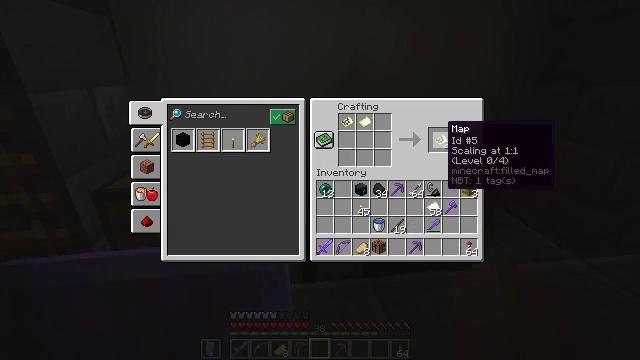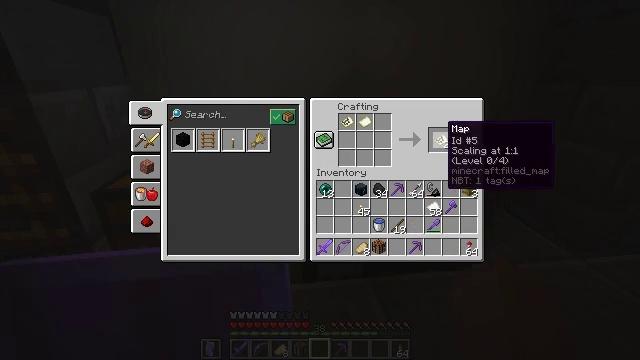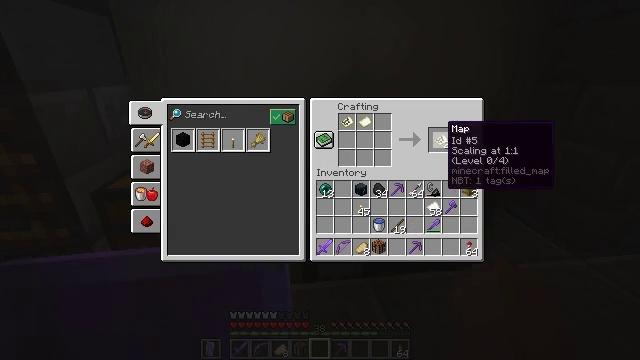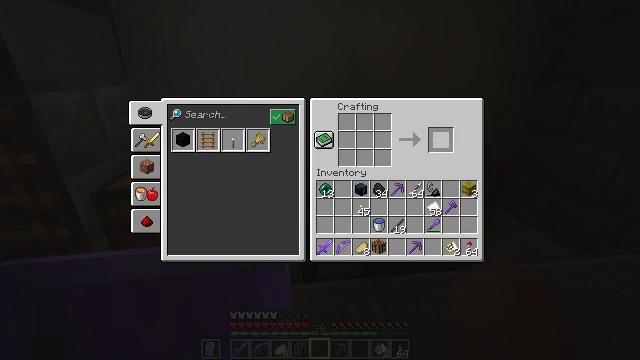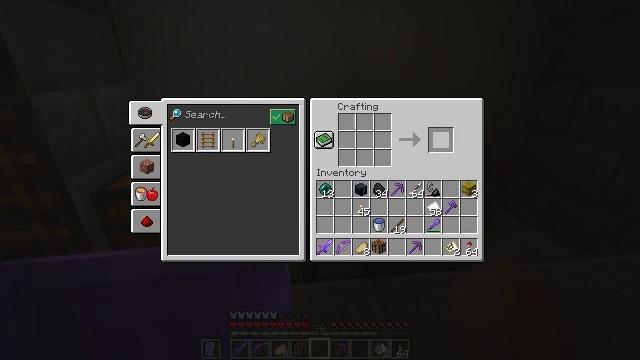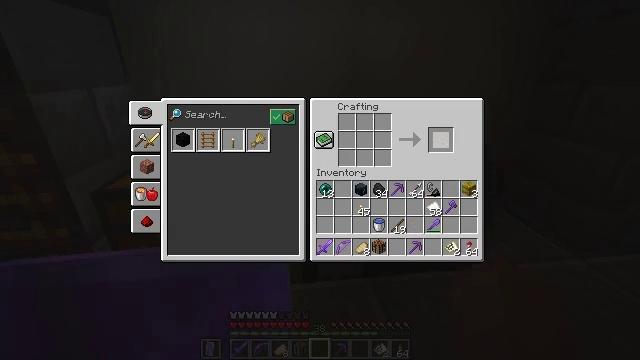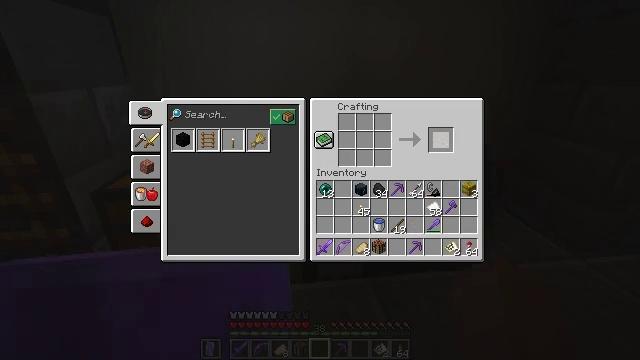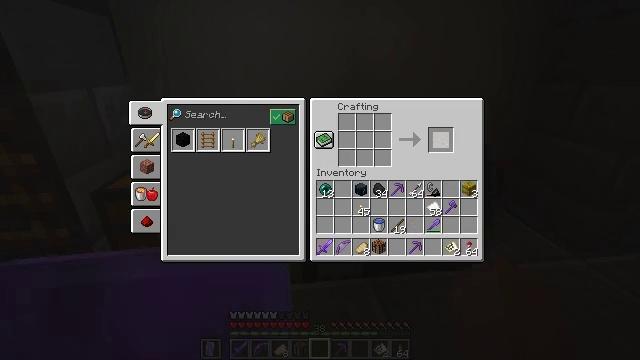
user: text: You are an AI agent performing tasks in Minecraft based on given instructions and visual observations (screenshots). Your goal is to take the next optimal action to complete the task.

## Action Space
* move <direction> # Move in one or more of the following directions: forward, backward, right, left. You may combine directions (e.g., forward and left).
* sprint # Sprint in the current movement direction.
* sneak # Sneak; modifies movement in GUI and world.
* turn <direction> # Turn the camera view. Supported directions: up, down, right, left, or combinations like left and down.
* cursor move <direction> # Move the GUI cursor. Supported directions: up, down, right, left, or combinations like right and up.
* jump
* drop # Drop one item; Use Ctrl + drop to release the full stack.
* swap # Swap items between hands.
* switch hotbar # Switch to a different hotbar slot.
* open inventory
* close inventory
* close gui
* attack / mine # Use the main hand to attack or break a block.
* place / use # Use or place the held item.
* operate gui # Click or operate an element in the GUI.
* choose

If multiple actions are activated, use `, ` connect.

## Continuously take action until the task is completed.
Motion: motion action
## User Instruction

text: Open your inventory to craft a filled map.
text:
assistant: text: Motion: sneak
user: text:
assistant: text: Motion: sneak
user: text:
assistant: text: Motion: sneak, attack / mine
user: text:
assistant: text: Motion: sneak, attack / mine
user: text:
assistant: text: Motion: sneak, attack / mine
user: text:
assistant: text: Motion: sneak
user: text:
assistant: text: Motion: sneak
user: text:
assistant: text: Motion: sneak